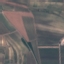
Land use / land cover: PermanentCrop